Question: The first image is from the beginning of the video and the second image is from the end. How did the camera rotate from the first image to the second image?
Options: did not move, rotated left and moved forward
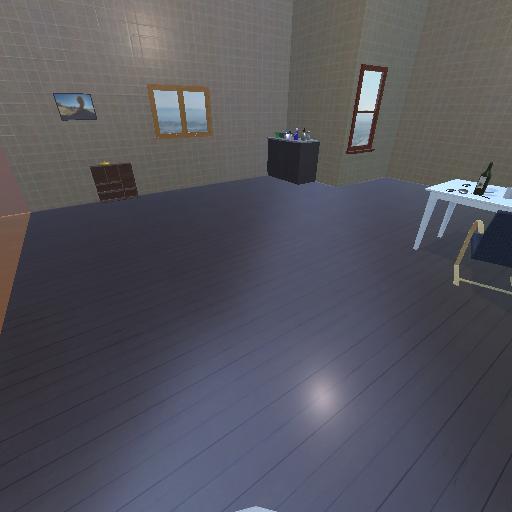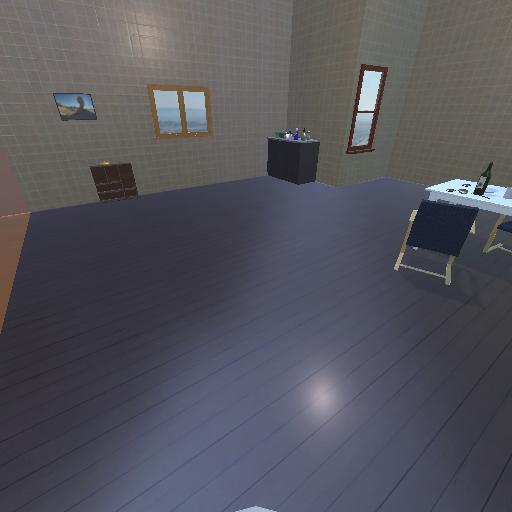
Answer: did not move